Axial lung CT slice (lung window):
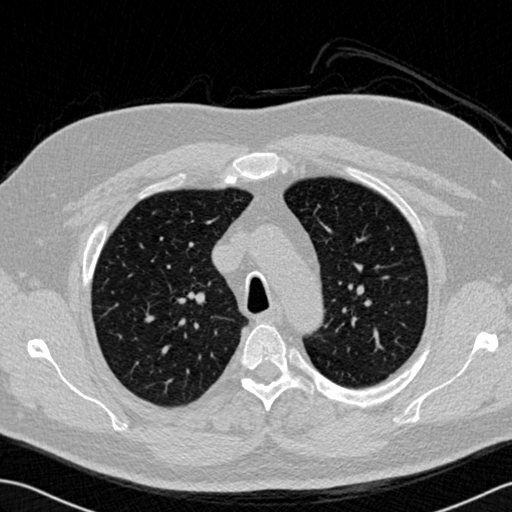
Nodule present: no